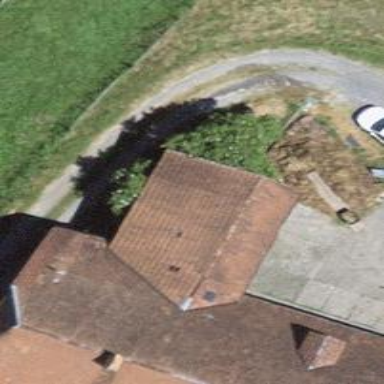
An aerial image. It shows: Shed building.